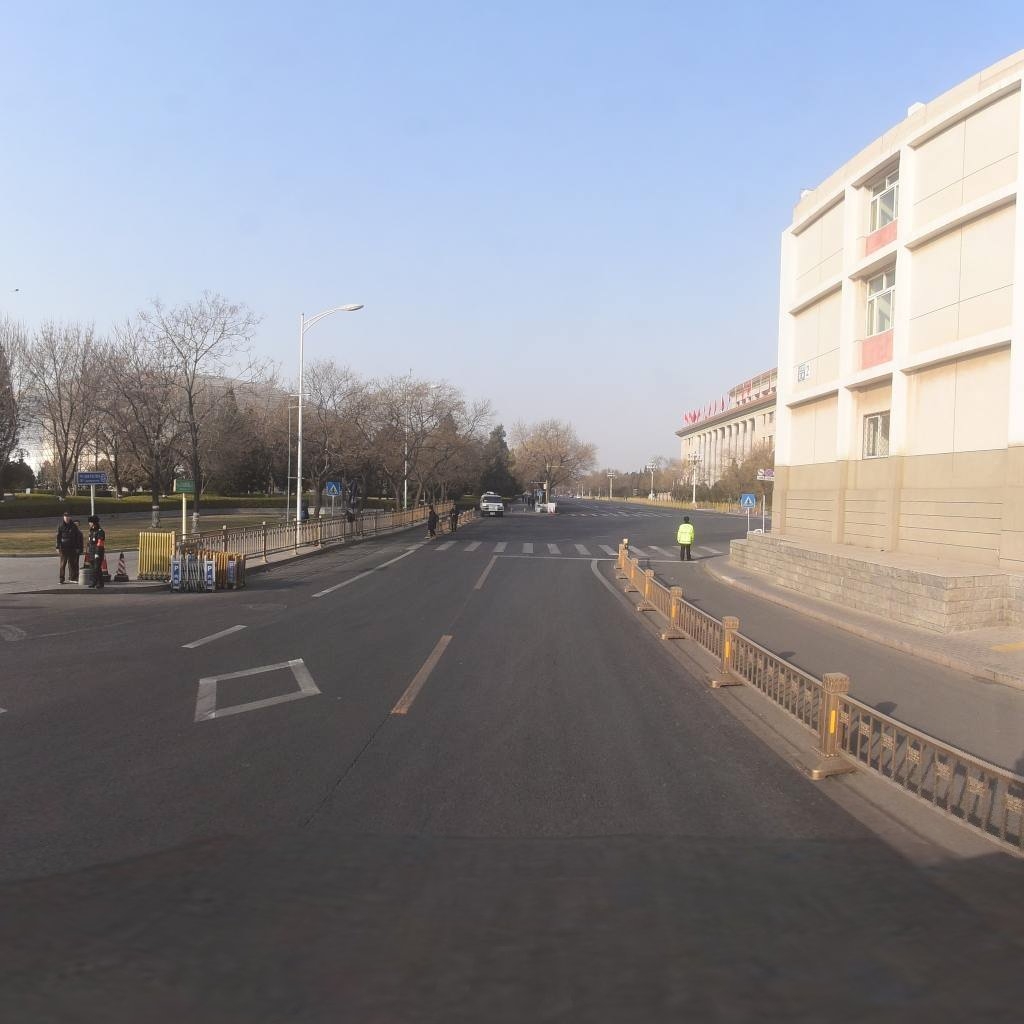
Region: Xicheng
Road damage annotations: manhole cover, longitudinal crack